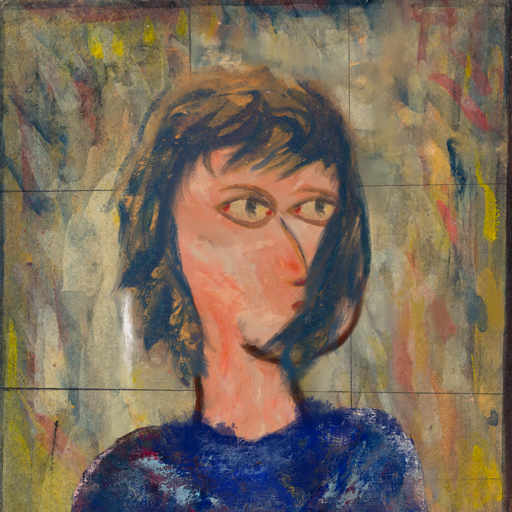
Background: GypsyMother, Head And Neck Side: Roy_Bahadur, Face Side: GypsyMother, Bust: Irani, Hair Side: In_The_Sun, Head Accessory: Blank, Second Necklace: Blank, Necklace: Blank, Baby: Blank